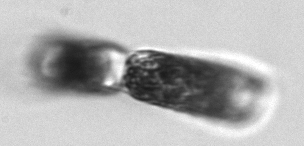
Label: Hemiaulus